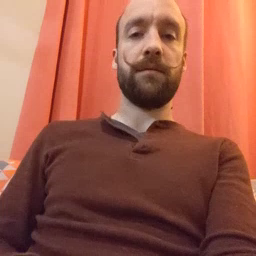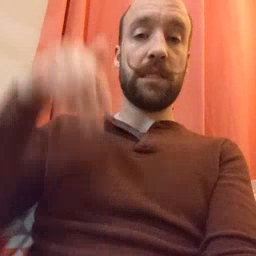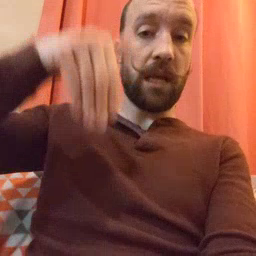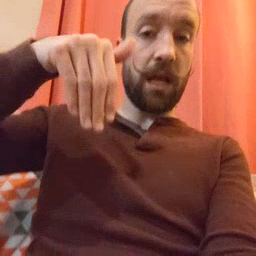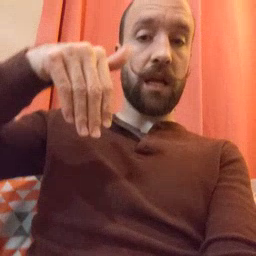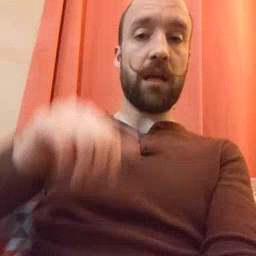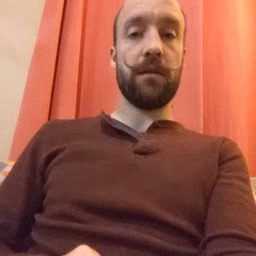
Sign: night